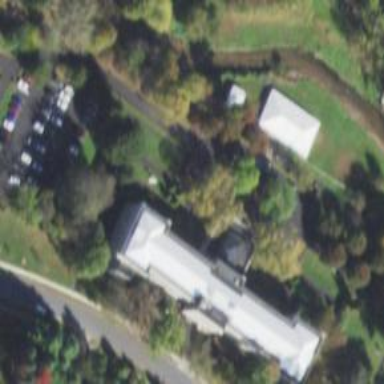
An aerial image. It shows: Museum building.